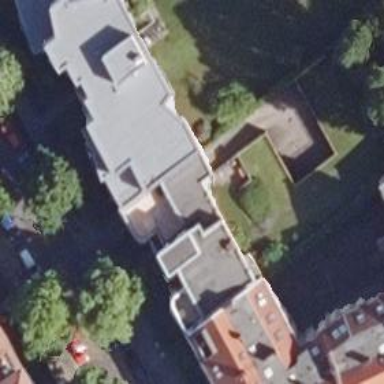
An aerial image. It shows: Image showing building with apartments.